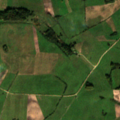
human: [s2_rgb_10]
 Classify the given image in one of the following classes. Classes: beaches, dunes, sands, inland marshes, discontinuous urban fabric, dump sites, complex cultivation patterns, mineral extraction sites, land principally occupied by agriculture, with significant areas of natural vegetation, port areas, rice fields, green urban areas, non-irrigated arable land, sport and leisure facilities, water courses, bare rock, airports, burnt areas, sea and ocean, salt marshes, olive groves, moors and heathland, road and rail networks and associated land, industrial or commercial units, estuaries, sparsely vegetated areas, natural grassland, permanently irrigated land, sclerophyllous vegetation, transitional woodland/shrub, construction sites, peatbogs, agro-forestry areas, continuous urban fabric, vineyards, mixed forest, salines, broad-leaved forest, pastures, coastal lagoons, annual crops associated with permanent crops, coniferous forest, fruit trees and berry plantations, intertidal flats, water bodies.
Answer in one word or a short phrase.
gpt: non-irrigated arable land, complex cultivation patterns